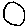
Label: circle